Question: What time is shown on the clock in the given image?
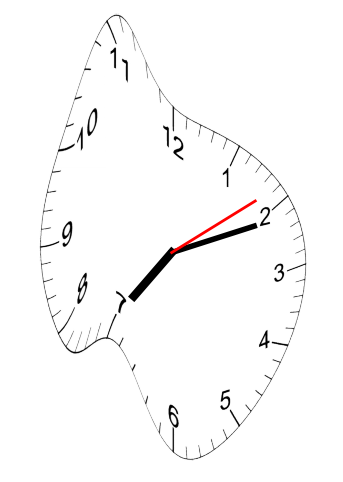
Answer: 07:11:09